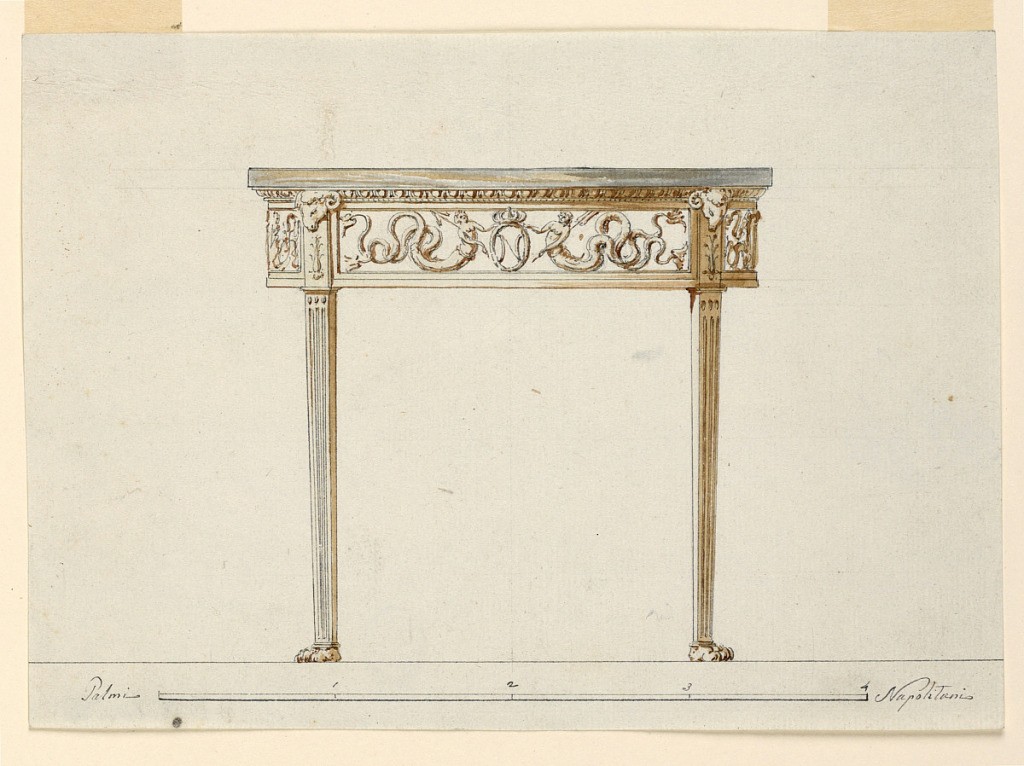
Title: Design for a Console Table
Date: ca. 1810
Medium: Pen and ink, brush and sepia wash, gray watercolor on paper
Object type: Drawing
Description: Horizontal rectangle. Design for a console table. In the center of the upper frame, an oval topped with a crown, the letter "N" inside, likely referring to Napoleon. At either side, two mermaids with long fishtail legs. Fluted table lebs with rams' heads at top ending in lion feet at bottom. Scale in pen and ink at bottom.